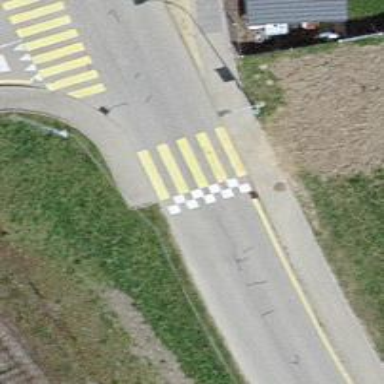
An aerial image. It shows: Uncontrolled zebra crossing on the road.